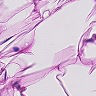
Metastatic tissue present: no